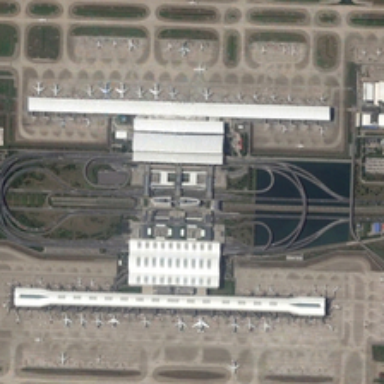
Many planes are orderly in an airport .